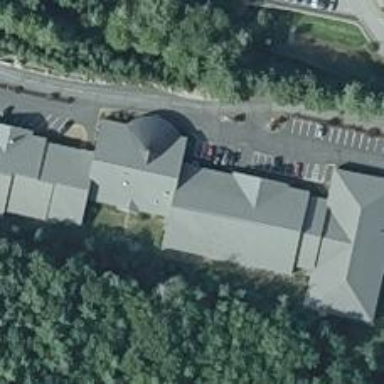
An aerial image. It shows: Healthcare facility.